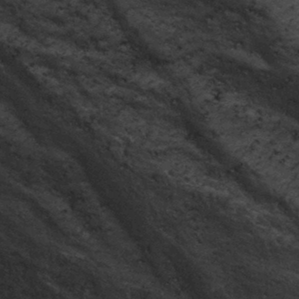
Label: frost